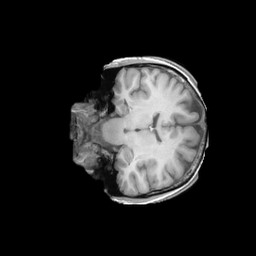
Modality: T1w
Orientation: coronal
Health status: ill
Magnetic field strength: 3 T